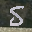
Label: 5